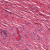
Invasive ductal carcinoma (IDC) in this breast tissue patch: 1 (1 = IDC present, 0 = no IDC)